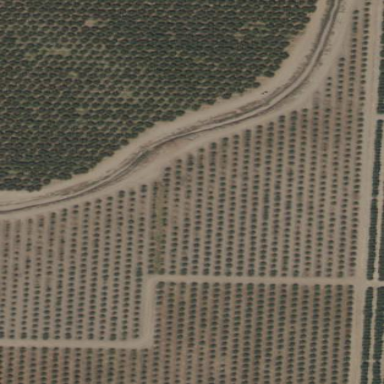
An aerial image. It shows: Orchard filled with peach trees.